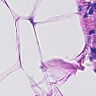
Metastatic tissue present: no